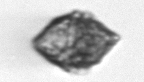
Label: Kryptoperidinium_triquetrum